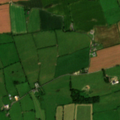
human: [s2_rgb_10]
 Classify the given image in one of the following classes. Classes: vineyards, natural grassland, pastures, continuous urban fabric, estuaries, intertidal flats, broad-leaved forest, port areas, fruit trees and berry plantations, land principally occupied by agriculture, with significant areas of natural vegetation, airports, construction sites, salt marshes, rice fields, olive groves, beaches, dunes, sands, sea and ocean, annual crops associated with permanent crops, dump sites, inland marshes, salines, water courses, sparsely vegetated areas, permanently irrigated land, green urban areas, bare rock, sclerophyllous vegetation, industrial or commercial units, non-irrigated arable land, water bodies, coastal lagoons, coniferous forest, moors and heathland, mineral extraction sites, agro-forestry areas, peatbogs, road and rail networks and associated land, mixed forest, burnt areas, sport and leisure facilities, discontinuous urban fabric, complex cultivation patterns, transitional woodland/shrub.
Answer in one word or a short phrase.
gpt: non-irrigated arable land, pastures